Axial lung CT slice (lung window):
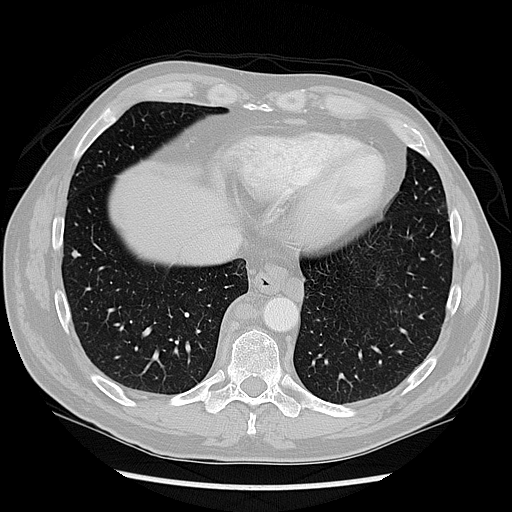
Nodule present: yes
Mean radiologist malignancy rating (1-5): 2